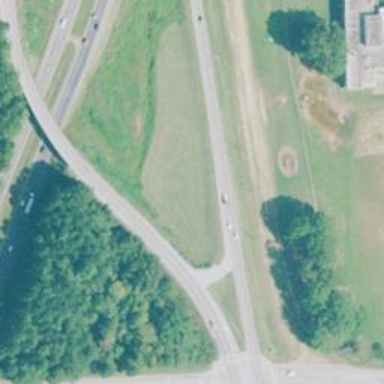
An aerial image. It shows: Trunk link highway.